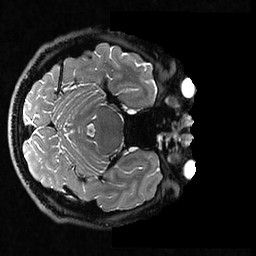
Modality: T2w
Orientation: axial
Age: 29
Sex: male
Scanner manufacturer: ge
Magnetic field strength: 3 T
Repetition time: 3.202 s
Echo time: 0.05917 s